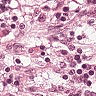
Metastatic tissue present: yes